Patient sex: F
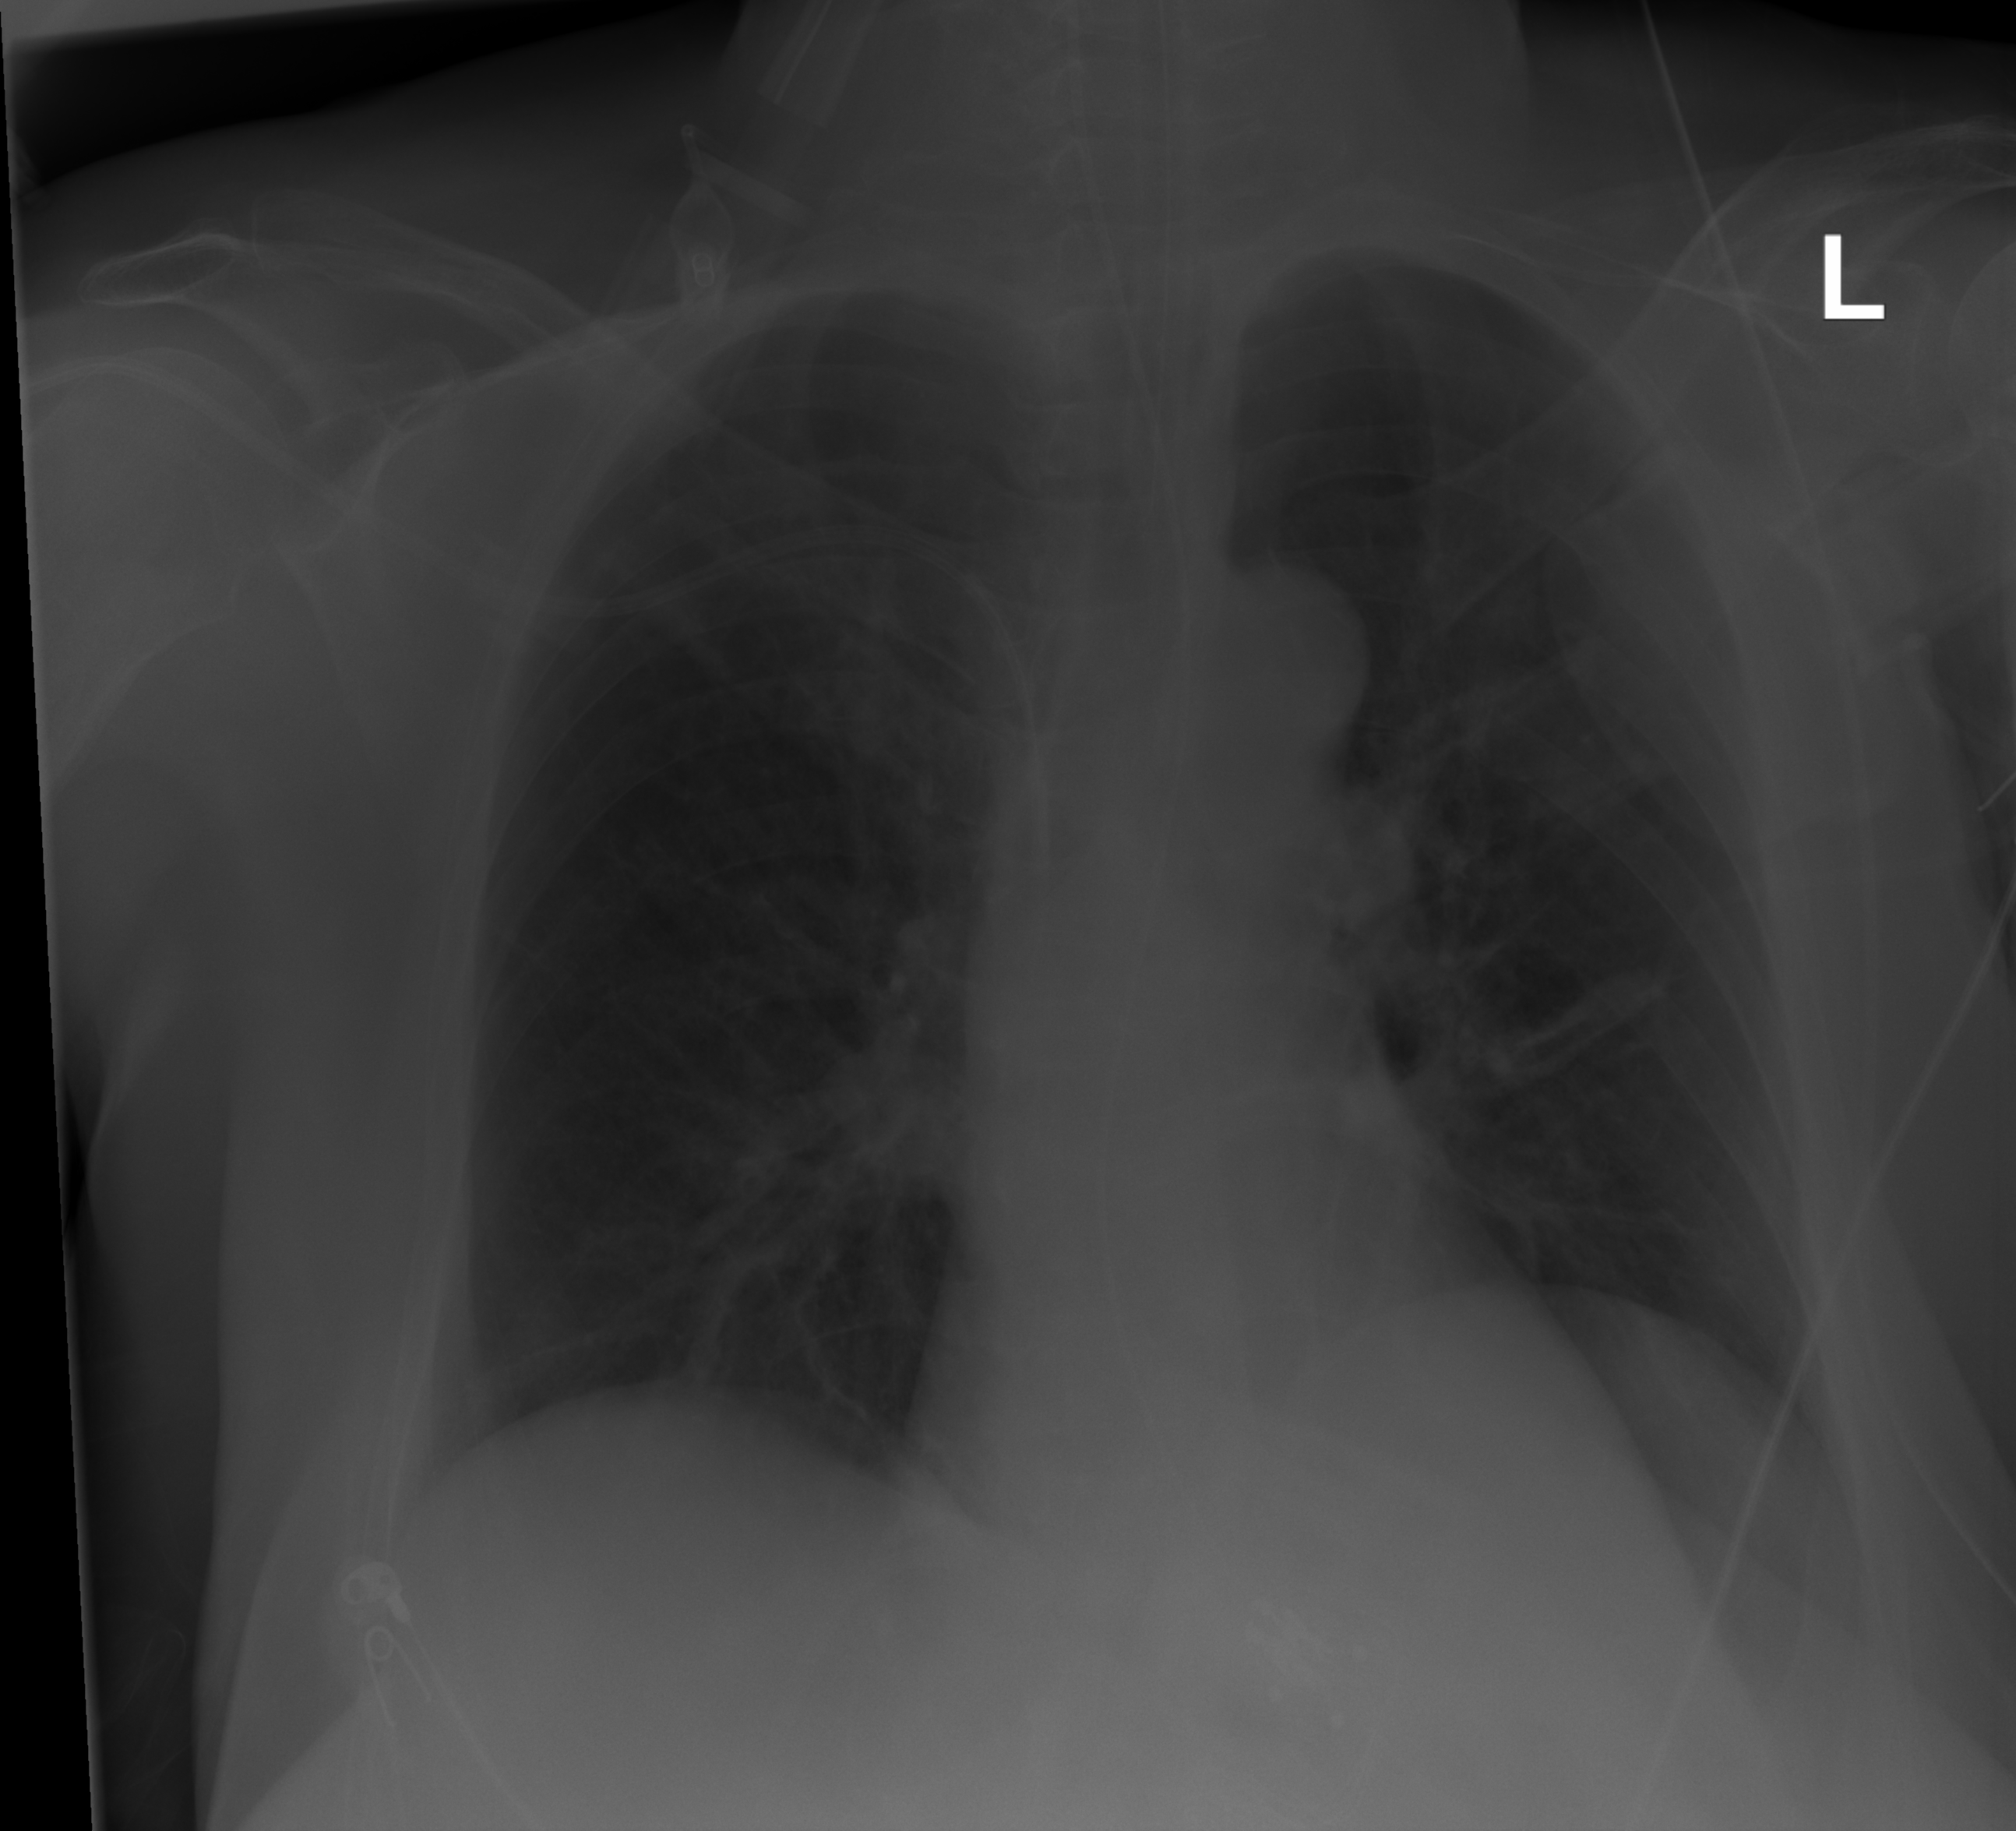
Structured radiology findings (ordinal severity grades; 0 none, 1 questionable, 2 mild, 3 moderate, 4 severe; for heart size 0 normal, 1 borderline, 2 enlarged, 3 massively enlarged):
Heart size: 0
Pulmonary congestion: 0
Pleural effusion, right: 0
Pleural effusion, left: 0
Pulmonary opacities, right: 0
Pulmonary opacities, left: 0
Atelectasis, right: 0
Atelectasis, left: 2